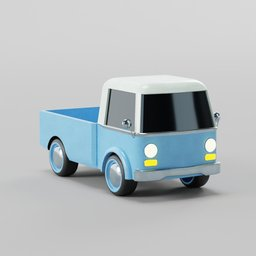
Label: mechanical